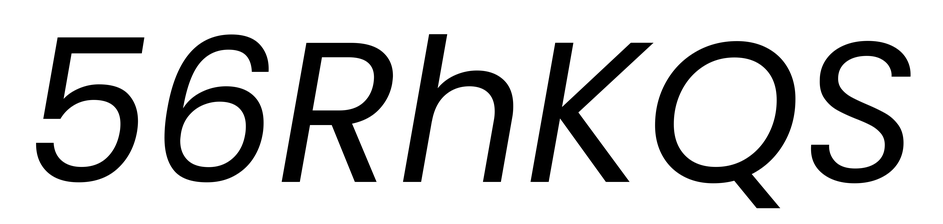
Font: Poppins-Italic